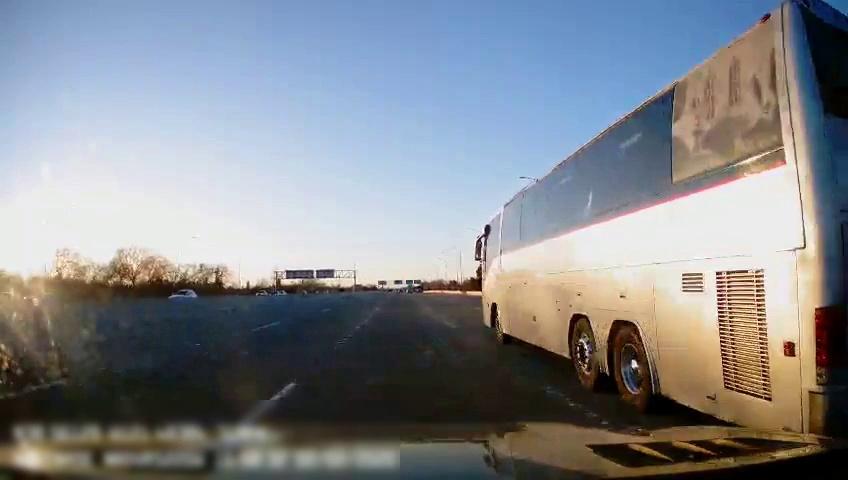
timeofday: Day
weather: Sunny
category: Drivable Space
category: Vehicles | Car
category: Vehicles | Car
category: Vehicles | Bus
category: Lanes | Current Lane
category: Lanes | Current Lane
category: Lanes | Alternate Lane